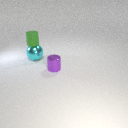
small purple metal cylinder in front of large cyan metal sphere